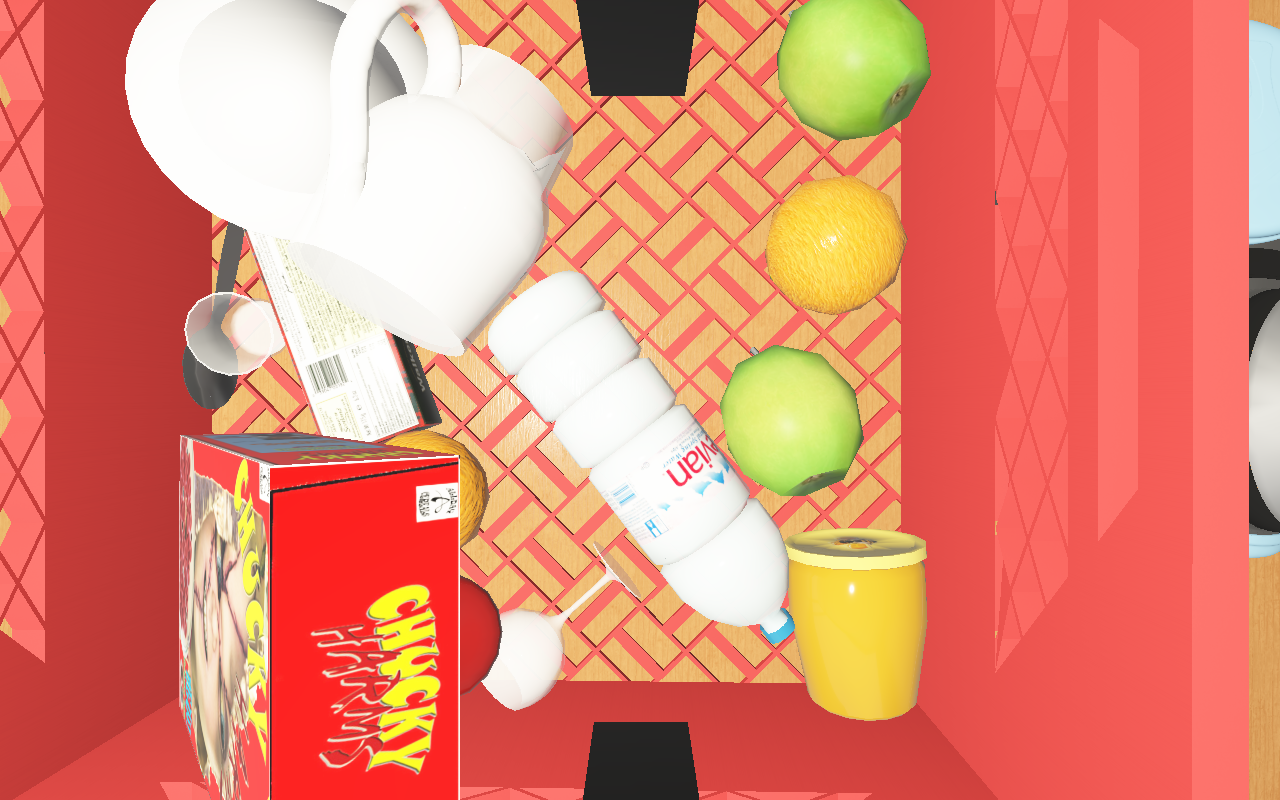
Objects in the scene:
carafe
apple
apple
orange
orange
cereal box
cereal box